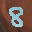
Label: 8